Interaction volume radius: 5 \u00c5
Interaction volume height: 10 \u00c5
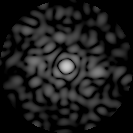
Disorder parameter: 0.8489